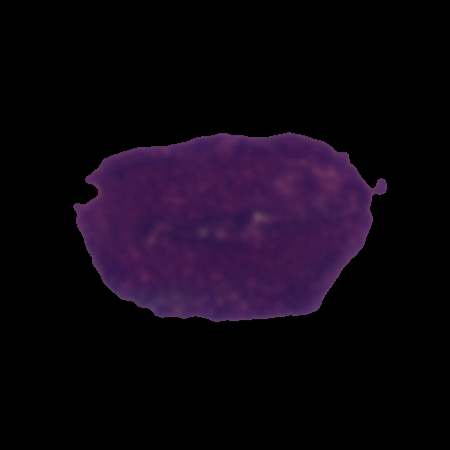
Label: cancer